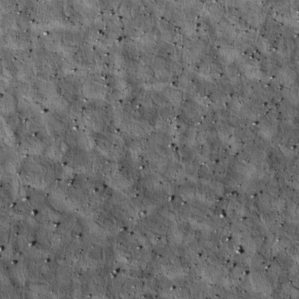
Label: non_frost